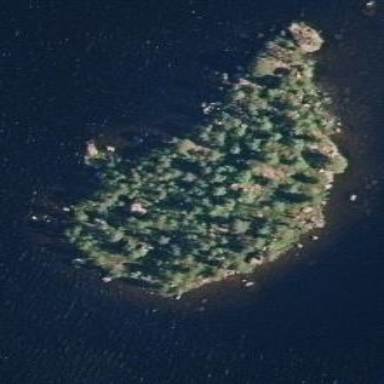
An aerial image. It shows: Islet surrounded by woodland.